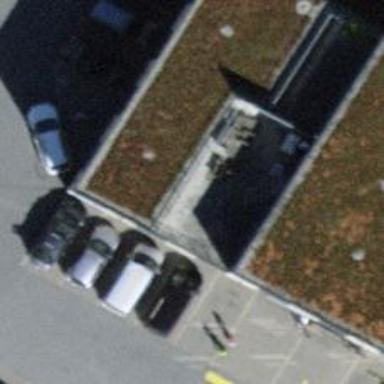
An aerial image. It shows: Cafe.